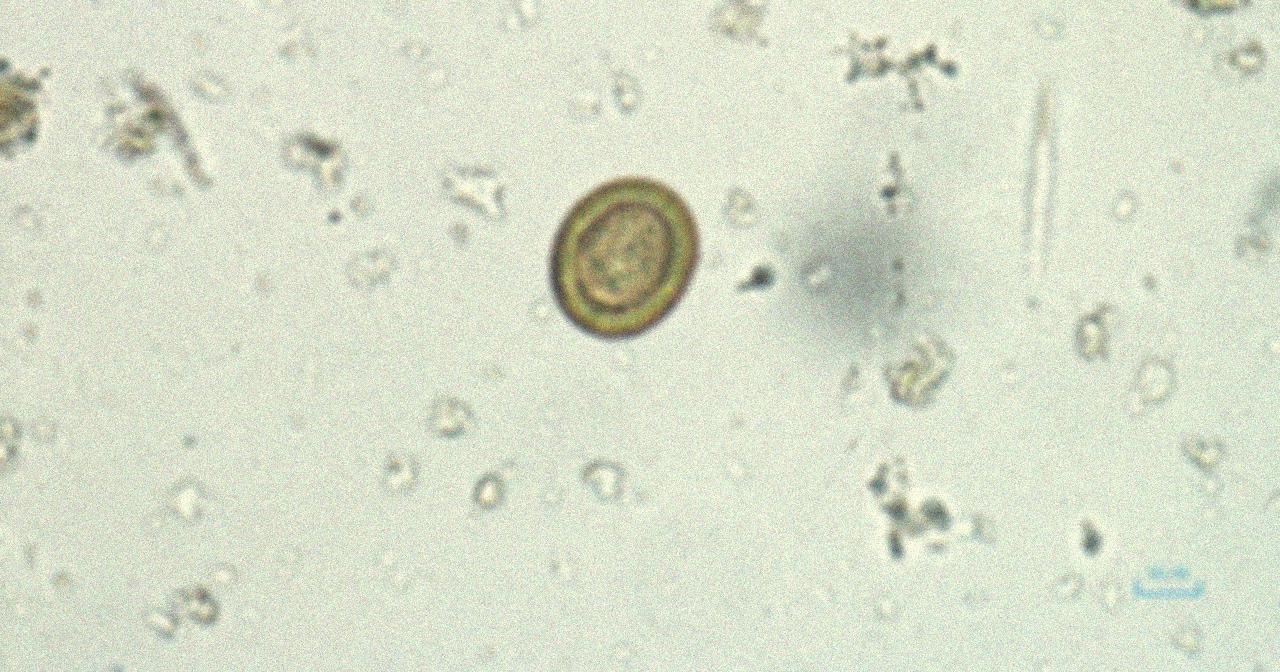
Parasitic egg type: Taenia spp. egg